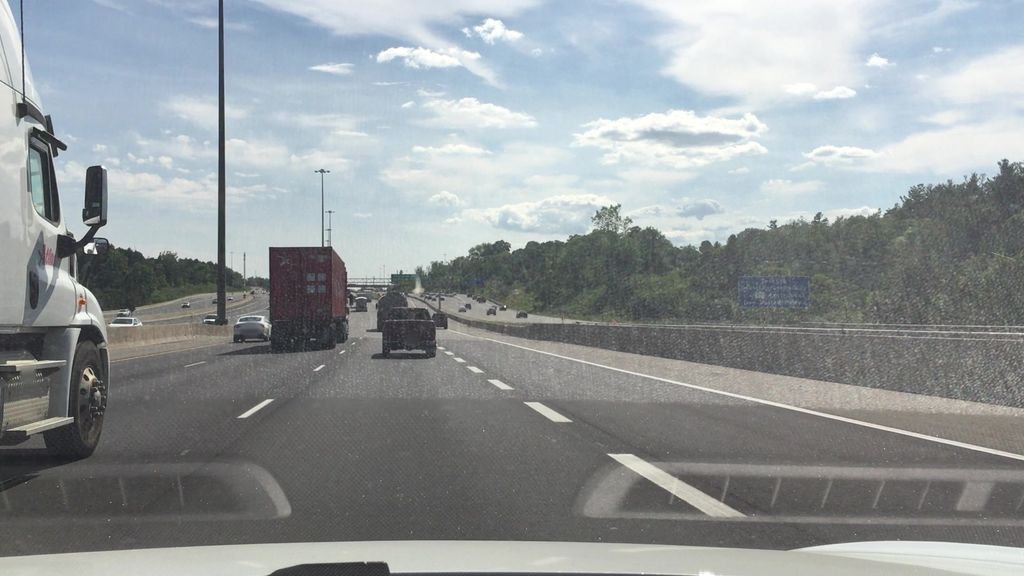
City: toronto